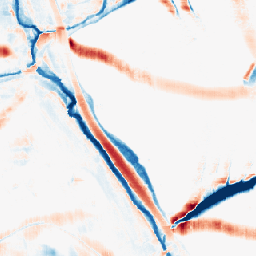
Category: morphological
Decomposition family: morphological_square
Decomposition parameters: operation: average
size: 20
Upsampling method: nearest
Upsampling parameters: scale: 8
Upsampling scale: 8